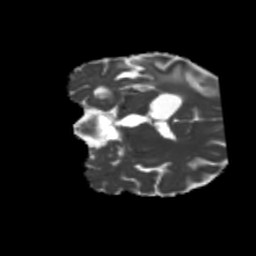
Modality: MD
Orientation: coronal
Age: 54
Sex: female
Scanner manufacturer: siemens
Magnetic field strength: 3 T
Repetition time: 5.25 s
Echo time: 0.08 s